Question: I'm trying to figure out how to stack two boxes in my view using HTML/CSS, for a mobile web application. I don't want to use JavaScript, or hardcode values anywhere within this skeleton design.
Requirements:
- top box is dynamic height, contents need to be absolutely positioned and account for overflow (which is to be hidden if out of bounds)- bottom box is fixed height

<URL>
I've been messing around, and came up with this <URL>. It works in Safari and Firefox. However, what I am sure of, is that it is valid CSS. Basically, if I deploy this web app, do I have to worry about it breaking in the future because I'm violating some arcane and obscure styling rule? If so... how can I fix the code, so that it's valid?
I'm not concerned about a browser breaking it because they farked up the rendering engine... because it'll get fixed. I'm concerned about whether or not this is valid code to begin with.
Here's the code, there's the CSS styling included in the fiddle
'''
<!-- this is the body of the page, with padding -->
<div class="BodyContainer" >
<!-- define our table -->
<div class="table" style="padding: 0; margin: 0; width: 96vw">
<!-- row -->
<div style="display: table-row; padding: 0; margin: 0">
<!-- cell -->
<!-- this is the cell that needs to be dynamic height -->
<!-- and overflow hidden any possible content as well -->
<div class="cell" style="width: 100%">
<!-- relative inner cell -->
<div style="position:relative; height: 100%; padding: 0">
<!-- absolute hidden cell that takes up the entire space -->
<div style="position:absolute; top: 0; bottom:0; left: 0; right:0; padding: 0; background: yellow; overflow: hidden;">
This text appears on the top
<!-- fixed bottom content -->
<div style="position: absolute; bottom: 0">
This text appears on the bottom of the cell
</div>
</div>
</div>
</div>
</div>
<div style="display: table-row">
<!-- bottom row that's fixed size -->
<div class="cell" style="background-color: red; border-top: 2vw solid black;">
<!-- content that will change on page to page -->
<div style="height: 20vw !important;">
foo
</div>
</div>
</div>
</div>
</div>
'''
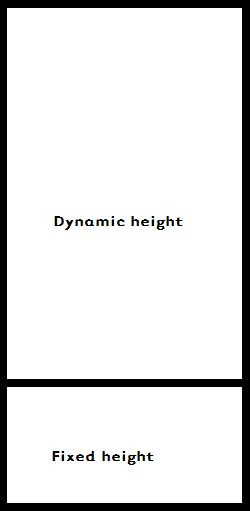
Answer: Looks solid to me. It's valid CSS3 and I can't find anything to suggest support for the style here will be dropped.